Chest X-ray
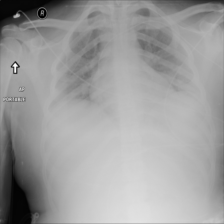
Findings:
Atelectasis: negative
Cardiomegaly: negative
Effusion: negative
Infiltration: negative
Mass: negative
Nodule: negative
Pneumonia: negative
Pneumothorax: negative
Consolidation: negative
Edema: negative
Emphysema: negative
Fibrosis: negative
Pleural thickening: negative
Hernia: negative